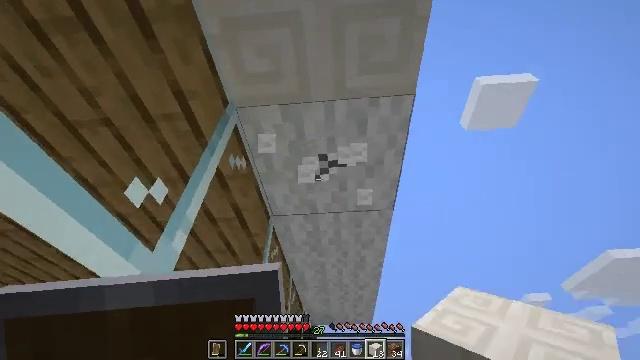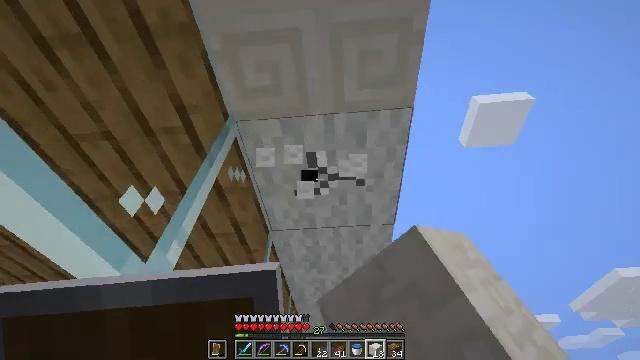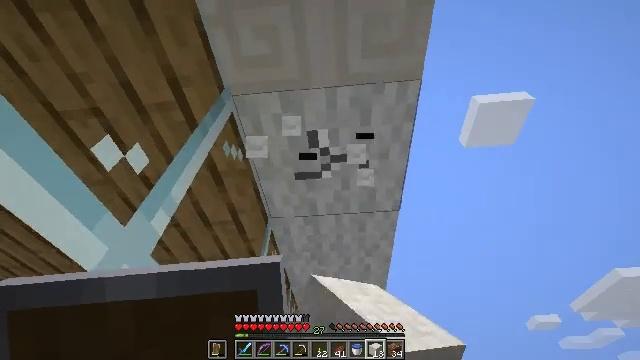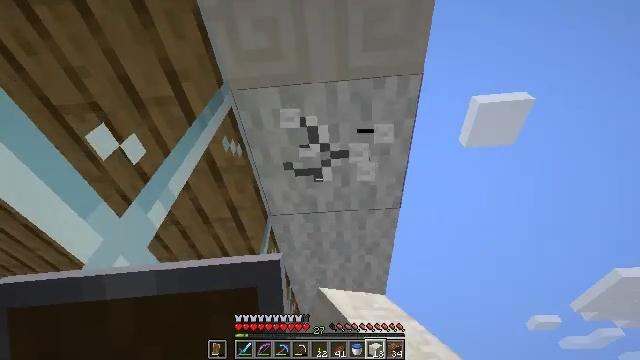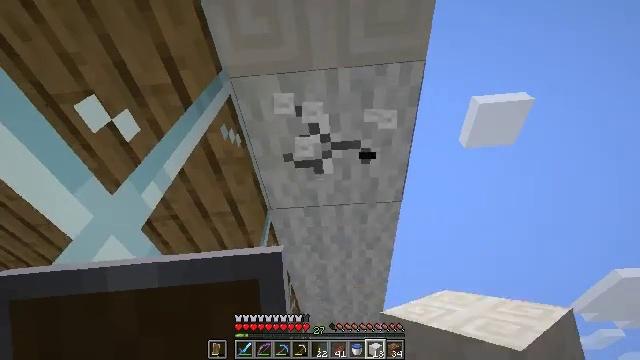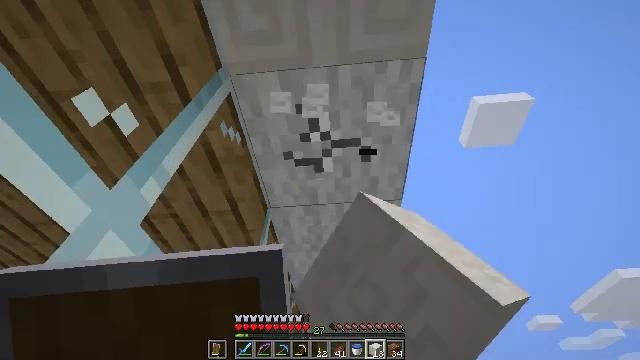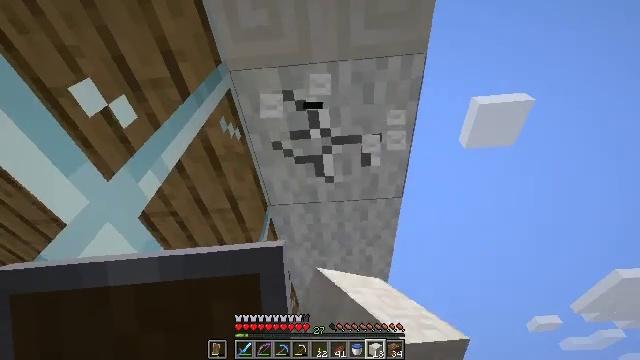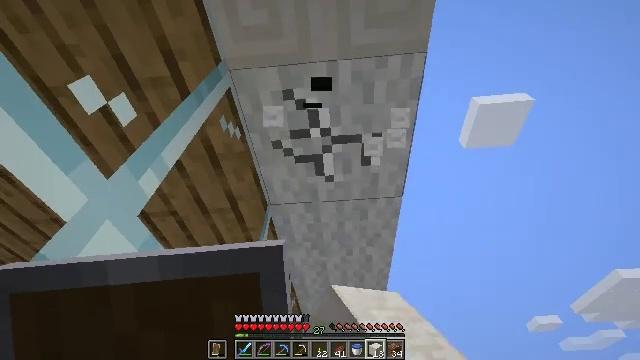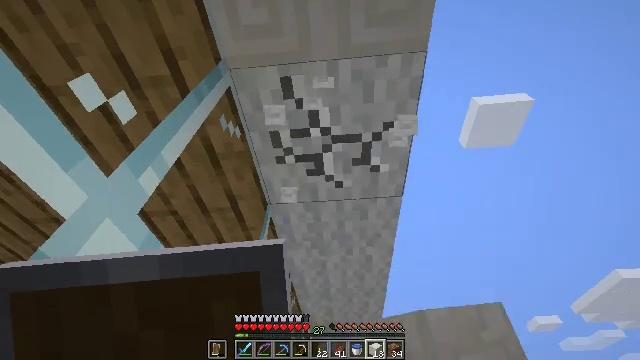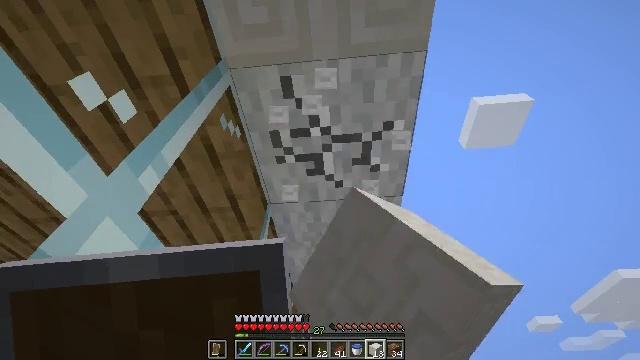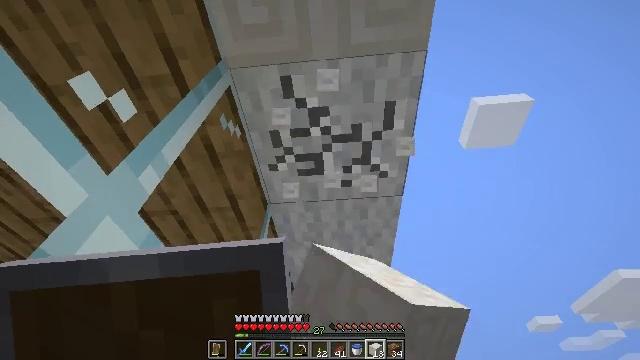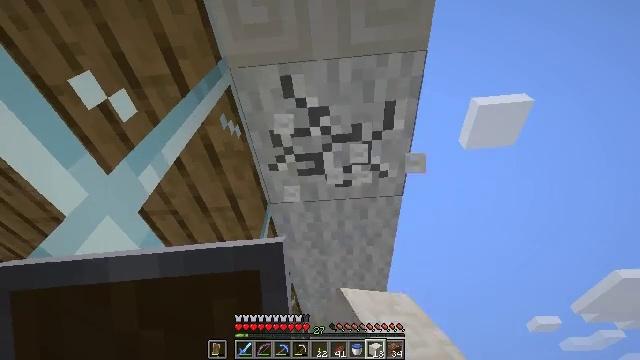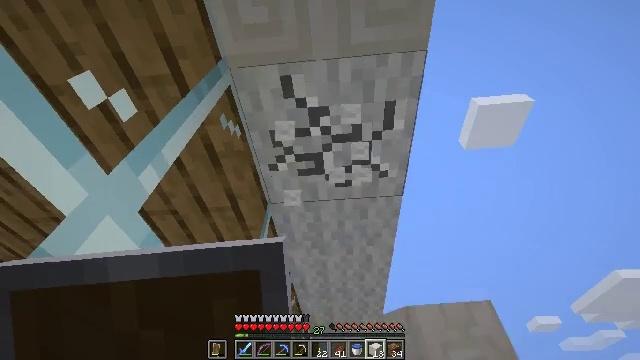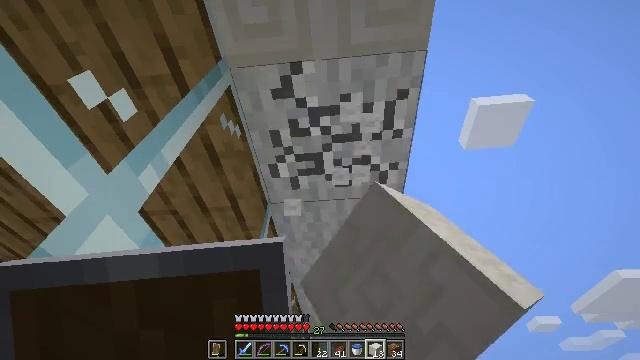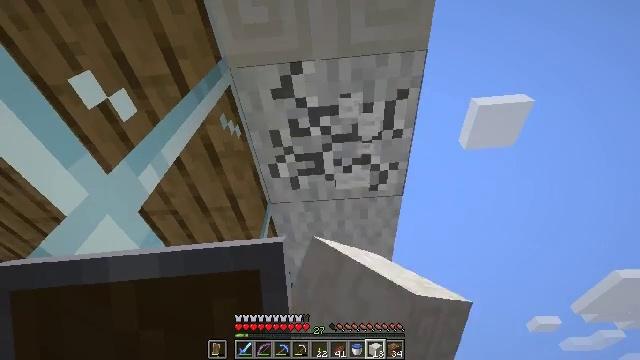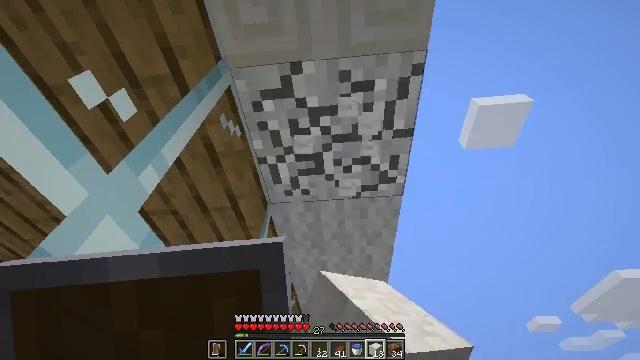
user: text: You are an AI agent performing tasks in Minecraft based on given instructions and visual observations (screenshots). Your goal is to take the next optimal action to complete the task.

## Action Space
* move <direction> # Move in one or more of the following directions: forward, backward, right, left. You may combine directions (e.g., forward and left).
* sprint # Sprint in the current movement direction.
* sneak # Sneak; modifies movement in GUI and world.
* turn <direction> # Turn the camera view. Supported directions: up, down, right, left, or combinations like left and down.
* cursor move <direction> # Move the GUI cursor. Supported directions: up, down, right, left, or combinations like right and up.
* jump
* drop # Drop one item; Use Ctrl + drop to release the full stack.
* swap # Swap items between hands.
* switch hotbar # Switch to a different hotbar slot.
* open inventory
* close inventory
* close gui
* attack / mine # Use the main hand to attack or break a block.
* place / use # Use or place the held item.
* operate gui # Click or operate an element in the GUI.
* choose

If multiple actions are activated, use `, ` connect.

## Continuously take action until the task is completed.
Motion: motion action
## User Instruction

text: Mine the white wool block.
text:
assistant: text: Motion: turn up, attack / mine
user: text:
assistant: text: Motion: attack / mine
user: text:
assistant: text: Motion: attack / mine
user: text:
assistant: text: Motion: attack / mine
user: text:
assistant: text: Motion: attack / mine
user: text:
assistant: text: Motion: attack / mine
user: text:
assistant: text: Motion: attack / mine
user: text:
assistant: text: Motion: attack / mine
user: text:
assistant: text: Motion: attack / mine
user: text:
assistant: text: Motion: attack / mine
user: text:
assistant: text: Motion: attack / mine
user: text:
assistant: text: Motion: attack / mine
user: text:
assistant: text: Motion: attack / mine
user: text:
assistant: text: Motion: attack / mine
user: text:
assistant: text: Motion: attack / mine
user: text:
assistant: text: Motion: attack / mine
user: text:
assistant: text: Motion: attack / mine
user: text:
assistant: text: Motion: attack / mine
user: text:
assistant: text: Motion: attack / mine
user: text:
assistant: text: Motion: attack / mine
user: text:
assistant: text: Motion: attack / mine
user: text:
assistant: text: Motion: use / place